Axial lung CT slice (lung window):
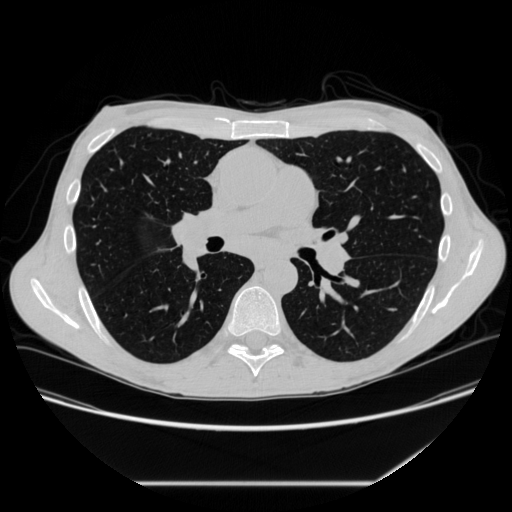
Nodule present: no